Question: I want to create a TextView that contains programming language code. like the following picture

I think that I should use html for give color and also will use string functions such as indexof,substring .. firstly, will find "for" and if i find it i will replace it with
'''
<h3 style="color:blue;margin-left:20px;">for</h3>
'''
But I am not sure if its the best way or useful.. Do you have any idea to do it on android?
PS: I am not making a compiler, just want to show piece of code
PS2: I am not asking for webview or textview.. Just want to learn how can I do it except my html case. Doesnt matter webview or textview or editview
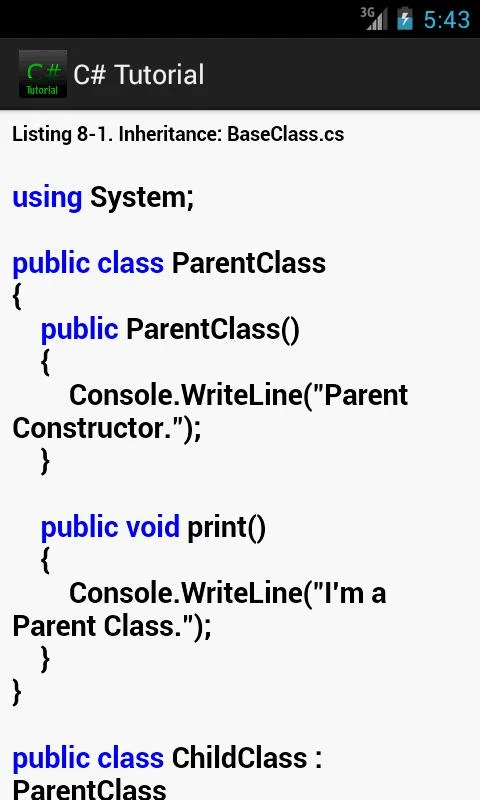
Answer: Thank you for all attention, I've completly found a solution that I want.
I've used <URL> library, and found a sample for android.
you can download the project from <URL>